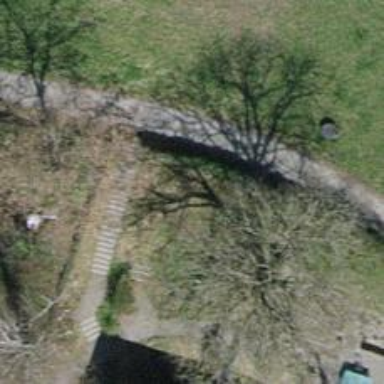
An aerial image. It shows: Single tag "natural: tree."